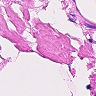
Metastatic tissue present: no